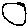
Label: circle